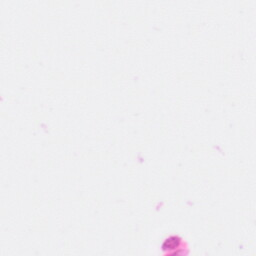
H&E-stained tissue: Colon